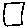
Label: square